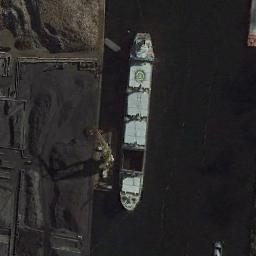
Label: ship